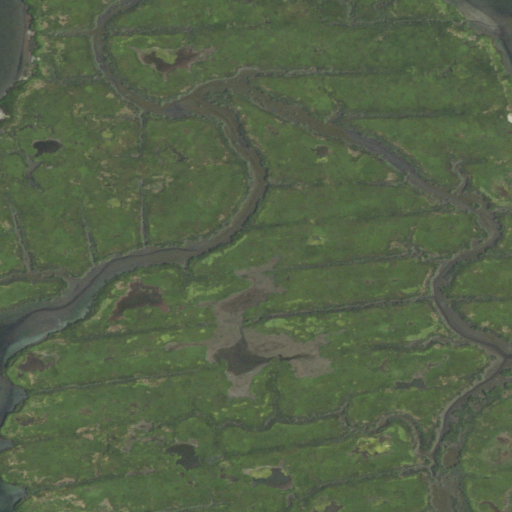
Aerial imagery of plain(s) in New York named North Meadow containing herbaceous wetlands and open water